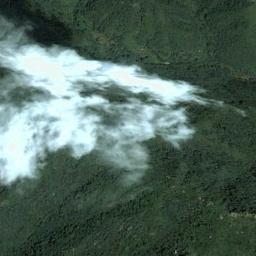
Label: cloud